Question: I have the following PHP and JS:
'''
<?php
// Here's where the array of objects is built
$depthElements = array(
array('http://placehold.it/300x300',-150,100,0.8),
array('http://placehold.it/200x300',-270,458,0.7)
);
?>
<script>
var depthElems = <?php echo(json_encode($depthElements)); ?>;
</script>
'''
It builds a multi-dimensional PHP array, and then packages them for the JS:
'''
jQuery(document).ready(function($) {
// Create and position the elements on the page
for (element in window.depthElems) {
var a = window.depthElems[element];
$('body').append('<img src="' + a[0] +
'" style="margin-left: ' + a[1] +
'px; top: ' + a[2] +
'px;" data-velocity="' + a[3] +
'" class="depthElem" />');
}
$(document).scroll(function () {
var topDist = $(document).scrollTop();
$('.depthElem').each(function () {
$(this).css('margin-top', -topDist*($(this).attr('data-velocity')+'px'));
});
});
});
'''
This seems to make sense to me, but for some reason there a bunch of extra elements on the page that I didn't ask for:

Where are they coming from?
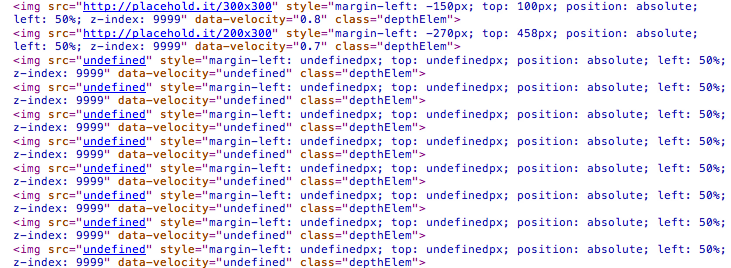
Answer: You are using 'for...in' to loop over an array, <URL>. As a result, you're probably picking up a bunch of properties you didn't mean to loop over and are getting garbage appends as a result.
Use a regular for loop ('for (var i = 0; i < array.length; i++)') instead and it should work as expected.